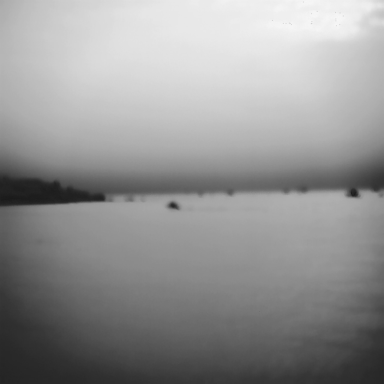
There are two objects shown in the infrared image, including a canoe, and a bulk_carrier.